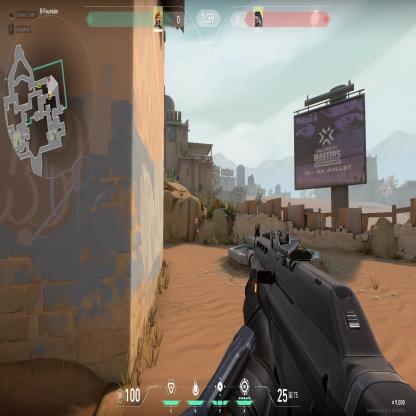
Label: enemy